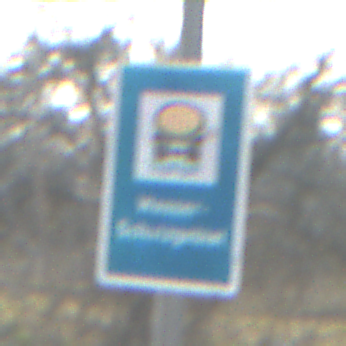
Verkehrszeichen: Wasserschutzgebiet
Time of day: MorningAfternoon
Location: Outdoor (Suburban)
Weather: PartlyCloudy
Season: NotSpecified
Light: Natural